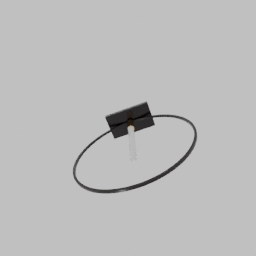
Label: decoration